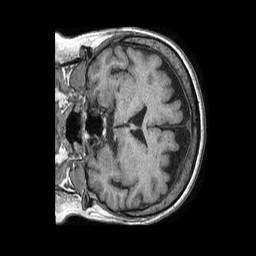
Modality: T1w
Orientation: coronal
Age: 79
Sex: female
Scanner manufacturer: philips
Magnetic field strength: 1.5 T
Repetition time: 0.007765 s
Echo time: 0.003573 s